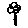
Label: flower